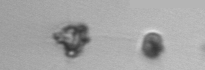
Label: Thalassiosira_TAG_external_detritus